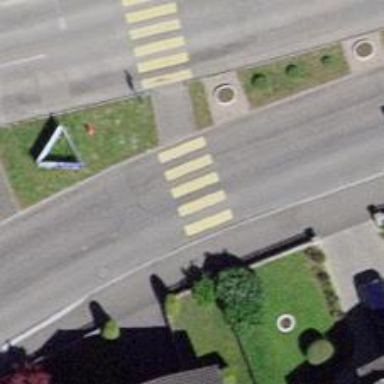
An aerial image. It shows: Marked crossing with visible markings.